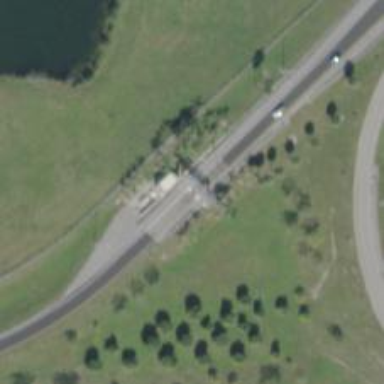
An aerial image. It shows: Toll gantry on the road.